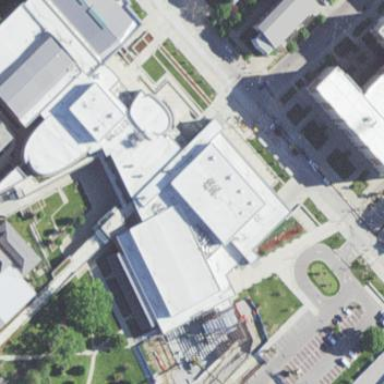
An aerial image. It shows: University building.